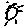
Label: sun